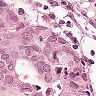
Metastatic tissue present: yes